Question: I am trying to integrate a chart into a website. I tested the gd2 installment by trying to see the examples, which works, <URL>. Then I went ahead and integrate it in my php file, using this code:
'''
include("grafice/class/pData.class.php");
include("grafice/class/pDraw.class.php");
include("grafice/class/pImage.class.php");
//creaza si populeaza obiectul
$MyData = new pData();
$MyData->addPoints(array(4,VOID,VOID,10,8,3),"Proba 1");
$MyData->addPoints(array(3,10,5,8,5,5),"Proba 2");
$MyData->addPoints(array(2,7,5,1,9,2),"Proba 3");
$MyData->setSerieTicks("Proba 2",4);
$MyData->setSerieWeight("Proba 3",2);
$MyData->setAxisName(0,"Note");
$MyData->addPoints(array("Ian","Feb","Mar","Apr","Mai","Iun"),"Labels");
$MyData->setSerieDescription("Labels","Luni");
$MyData->setAbscissa("Labels");
// creaza obiectul chart
$myPicture = new pImage(700,230,$MyData);
//deseneaza fundalul
$Settings = array("R"=>170, "G"=>183, "B"=>87, "Dash"=>1, "DashR"=>190, "DashG"=>203, "DashB"=>107);
$myPicture->drawFilledRectangle(0,0,700,230,$Settings);
// suprapune un gradient
$Settings = array("StartR"=>219, "StartG"=>231, "StartB"=>139, "EndR"=>1, "EndG"=>138, "EndB"=>68, "Alpha"=>50);
$myPicture->drawGradientArea(0,0,700,230,DIRECTION_VERTICAL,$Settings);
$myPicture->drawGradientArea(0,0,700,20,DIRECTION_VERTICAL,array("StartR"=>0,"StartG"=>0,"StartB"=>0,"EndR"=>50,"EndG"=>50,"EndB"=>50,"Alpha"=>80));
// bordura
$myPicture->drawRectangle(0,0,699,229,array("R"=>0,"G"=>0,"B"=>0));
// titlul pozei
$myPicture->setFontProperties(array("FontName"=>"fonts/Silkscreen.ttf","FontSize"=>6));
$myPicture->drawText(10,13,"EXEMPLU",array("R"=>255,"G"=>255,"B"=>255));
// titlul graficului
$myPicture->setFontProperties(array("FontName"=>"fonts/Forgotte.ttf","FontSize"=>11));
$myPicture->drawText(250,55,"Media Notelor",array("FontSize"=>20,"Align"=>TEXT_ALIGN_BOTTOMMIDDLE));
//deseneaza marimea 1
$myPicture->setGraphArea(60,60,450,190);
$myPicture->drawFilledRectangle(60,60,450,190,array("R"=>255,"G"=>255,"B"=>255,"Surrounding"=>-200,"Alpha"=>10));
$AxisBoundaries = array(0=>array("Min"=>0,"Max"=>10));
$scaleSettings = array("GridR"=>200,"GridG"=>200,"GridB"=>200,"DrawSubTicks"=>TRUE,"CycleBackground"=>TRUE,"Mode"=>SCALE_MODE_MANUAL, "ManualScale"=>$AxisBoundaries);
$myPicture->drawScale($scaleSettings);
$myPicture->setShadow(TRUE,array("X"=>1,"Y"=>1,"R"=>0,"G"=>0,"B"=>0,"Alpha"=>10));
$myPicture->setFontProperties(array("FontName"=>"fonts/pf_arma_five.ttf","FontSize"=>6));
$myPicture->drawLineChart(array("DisplayValues"=>TRUE,"DisplayColor"=>DISPLAY_AUTO));
$myPicture->setShadow(FALSE);
//deseneaza marimea 2
$myPicture->setGraphArea(500,60,670,190);
$myPicture->drawFilledRectangle(500,60,670,190,array("R"=>255,"G"=>255,"B"=>255,"Surrounding"=>-200,"Alpha"=>10));
$myPicture->drawScale(array("Pos"=>SCALE_POS_TOPBOTTOM,"DrawSubTicks"=>TRUE));
$myPicture->setShadow(TRUE,array("X"=>-1,"Y"=>1,"R"=>0,"G"=>0,"B"=>0,"Alpha"=>10));
$myPicture->drawLineChart();
$myPicture->setShadow(FALSE);
// deseneaza legenda
$myPicture->drawLegend(510,205,array("Style"=>LEGEND_NOBORDER,"Mode"=>LEGEND_HORIZONTAL));
//rendereaza poza
$myPicture->autoOutput("img/example.drawLineChart.png");
'''
Unfortunately, this renders the whole page like so: (I am uploading a picture since you need an account to see it)
Did I did something wrong? I used this code in a function.
ALSO, in WAMP examples not work. Any way around that?
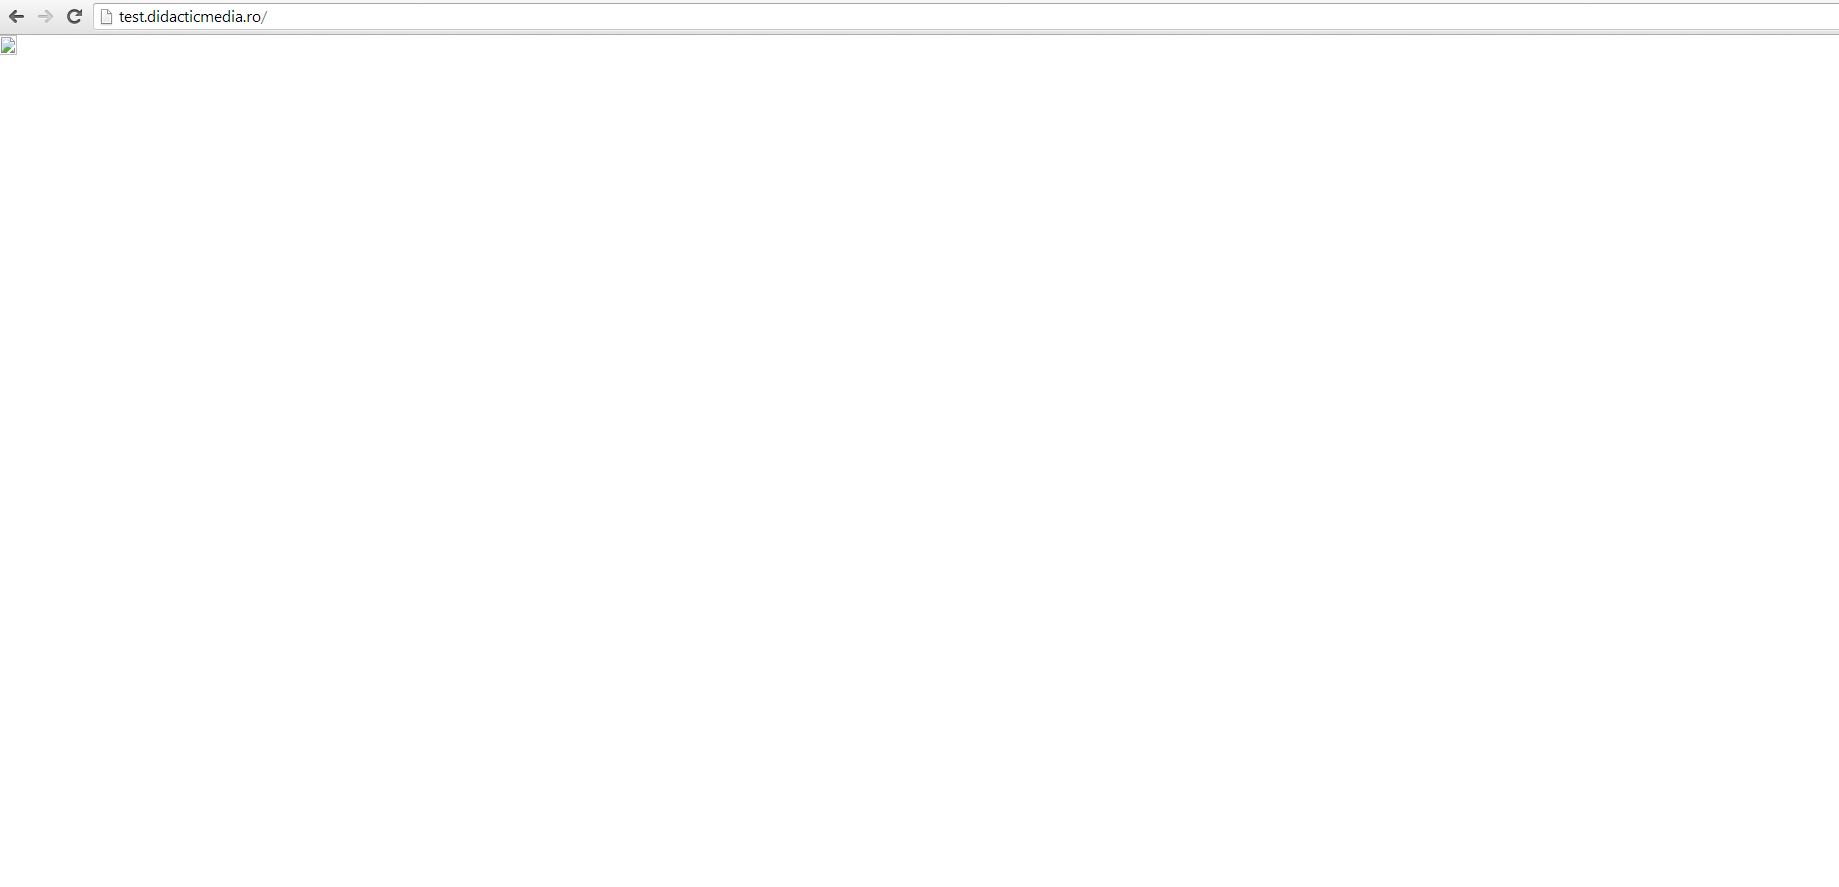
Answer: I managed to do it, and posting here to help others!
so, I made the function, but I edited the BOLD part
'''
function grafice()
{
/* pChart library inclusions */
include("../class/pData.class.php");
include("../class/pDraw.class.php");
include("../class/pImage.class.php");
/* Create and populate the pData object */
$MyData = new pData();
$MyData->addPoints(array(10,5,7,8), "Probe 1");
$MyData->setSerieWeight("Probe 1",2);
$MyData->setAxisName(0,"Media Generala");
$MyData->addPoints(array("Ian","Feb","Mar","Apr","Mai","Iun"),"Labels");
$MyData->setSerieDescription("Labels","Luni");
$MyData->setAbscissa("Labels");
$serieSettings = array("R"=>255,"G"=>185,"B"=>11);
$MyData->setPalette("Probe 1",$serieSettings);
/* Create the pChart object */
$myPicture = new pImage(500,230,$MyData);
/* Draw the background */
$Settings = array("R"=>248, "G"=>226, "B"=>174, "Dash"=>1, "DashR"=>190, "DashG"=>203, "DashB"=>107);
$myPicture->drawFilledRectangle(0,0,700,230,$Settings);
/* Overlay with a gradient */
$Settings = array("StartR"=>238, "StartG"=>216, "StartB"=>174, "EndR"=>238, "EndG"=>216, "EndB"=>174, "Alpha"=>50);
$myPicture->drawGradientArea(0,0,700,230,DIRECTION_VERTICAL,$Settings);
$myPicture->drawGradientArea(0,0,700,20,DIRECTION_VERTICAL,array("StartR"=>0,"StartG"=>0,"StartB"=>0,"EndR"=>50,"EndG"=>50,"EndB"=>50,"Alpha"=>80));
/* Add a border to the picture */
$myPicture->drawRectangle(0,0,499,229,array("R"=>0,"G"=>0,"B"=>0));
/* Write the picture title */
$myPicture->setFontProperties(array("FontName"=>"../fonts/Silkscreen.ttf","FontSize"=>6));
$myPicture->drawText(10,13,"Evolutia Mediei Generale",array("R"=>255,"G"=>255,"B"=>255));
/* Write the chart title */
$myPicture->setFontProperties(array("FontName"=>"../fonts/Forgotte.ttf","FontSize"=>11));
$myPicture->drawText(250,55,"Media Generala",array("FontSize"=>20,"Align"=>TEXT_ALIGN_BOTTOMMIDDLE));
/* Draw the scale and the 1st chart */
$AxisBoundaries = array(0=>array("Min"=>0,"Max"=>10));
$scaleSettings = array("DrawSubTicks"=>TRUE,"Mode"=>SCALE_MODE_MANUAL, "ManualScale"=>$AxisBoundaries);
$myPicture->setGraphArea(60,60,450,190);
$myPicture->drawFilledRectangle(60,60,450,190,array("R"=>0,"G"=>0,"B"=>0,"Surrounding"=>-200,"Alpha"=>10));
$myPicture->drawScale($scaleSettings);
$myPicture->setShadow(TRUE,array("X"=>1,"Y"=>1,"R"=>0,"G"=>0,"B"=>0,"Alpha"=>10));
$myPicture->setFontProperties(array("FontName"=>"../fonts/pf_arma_five.ttf","FontSize"=>10,"R"=>0,"G"=>0,"B"=>0));
$myPicture->drawLineChart(array("DisplayValues"=>TRUE,"DisplayR"=>0, "DisplayG"=>0, "DisplayB"=>0, "DisplayOffset"=>10));
$myPicture->setShadow(FALSE);
/* Render the picture (choose the best way) */
/* $myPicture->**( I DELETED ThIS)--> autoOutput <---** ("pictures/example.drawLineChart.png"); and added */
$myPicture->render("pictures/example.drawLineChart.png");
}
'''
Then, when I want to call it, like so :
'''
<?php grafice(); ?>
'''
And then I can do:
'''
<img src="pictures/example.drawLineChart.png" />
'''
Now I just change the picture name with the session id, and so I will have a different graph for everyone ;) Hopefully this will help someone!